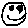
Label: smiley face